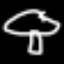
Label: mushroom